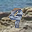
Label: 9